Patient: sex M, age 43
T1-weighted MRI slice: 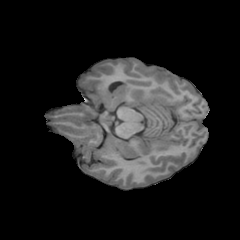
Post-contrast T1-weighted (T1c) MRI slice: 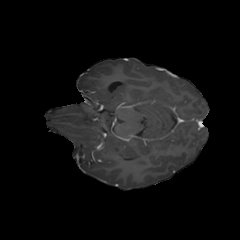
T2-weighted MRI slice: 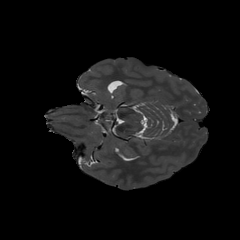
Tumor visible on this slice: no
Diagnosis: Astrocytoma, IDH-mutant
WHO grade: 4